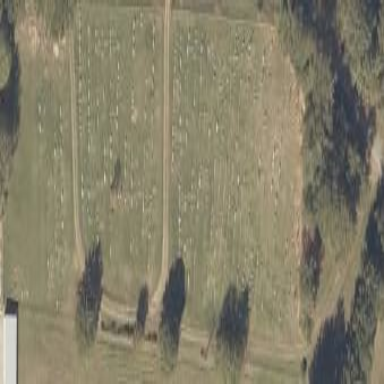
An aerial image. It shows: Cemetery.